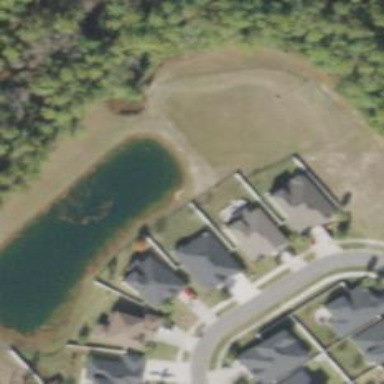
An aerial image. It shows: Pond with natural water.